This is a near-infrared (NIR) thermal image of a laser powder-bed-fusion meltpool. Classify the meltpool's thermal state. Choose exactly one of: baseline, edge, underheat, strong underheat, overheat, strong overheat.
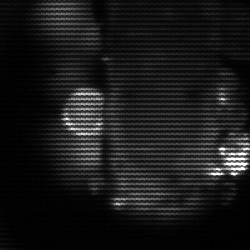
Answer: strong underheat